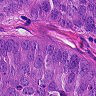
Metastatic tissue present: yes